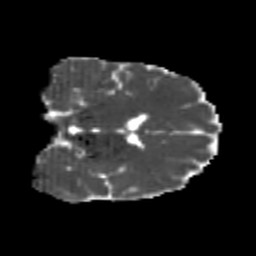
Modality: MD
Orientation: coronal
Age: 26
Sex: male
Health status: healthy
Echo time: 0.074 s